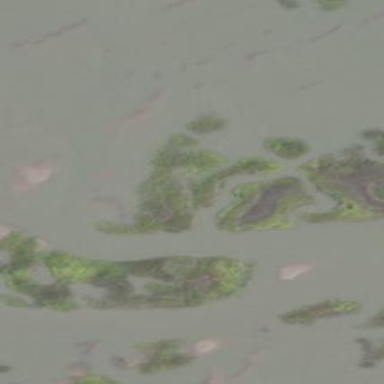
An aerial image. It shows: Marsh wetland with tidal influence.